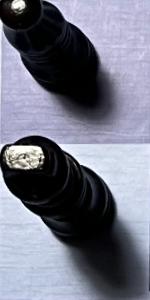
Label: King_Black